Field crop: maize
Growth stage: 2
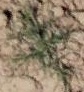
Species: salsola